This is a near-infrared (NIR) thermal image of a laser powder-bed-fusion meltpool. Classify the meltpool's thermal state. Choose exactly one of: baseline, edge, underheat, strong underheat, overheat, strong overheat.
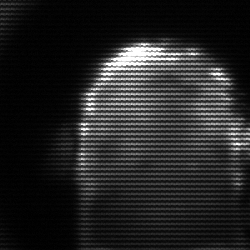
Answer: baseline